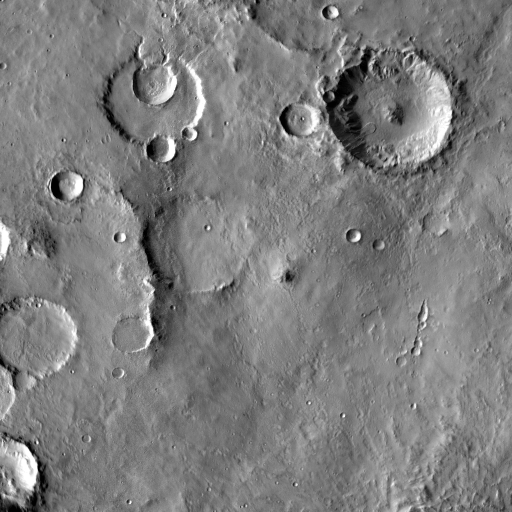
Crater classes present: Background, Other, Layered, Buried, Secondary